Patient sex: M
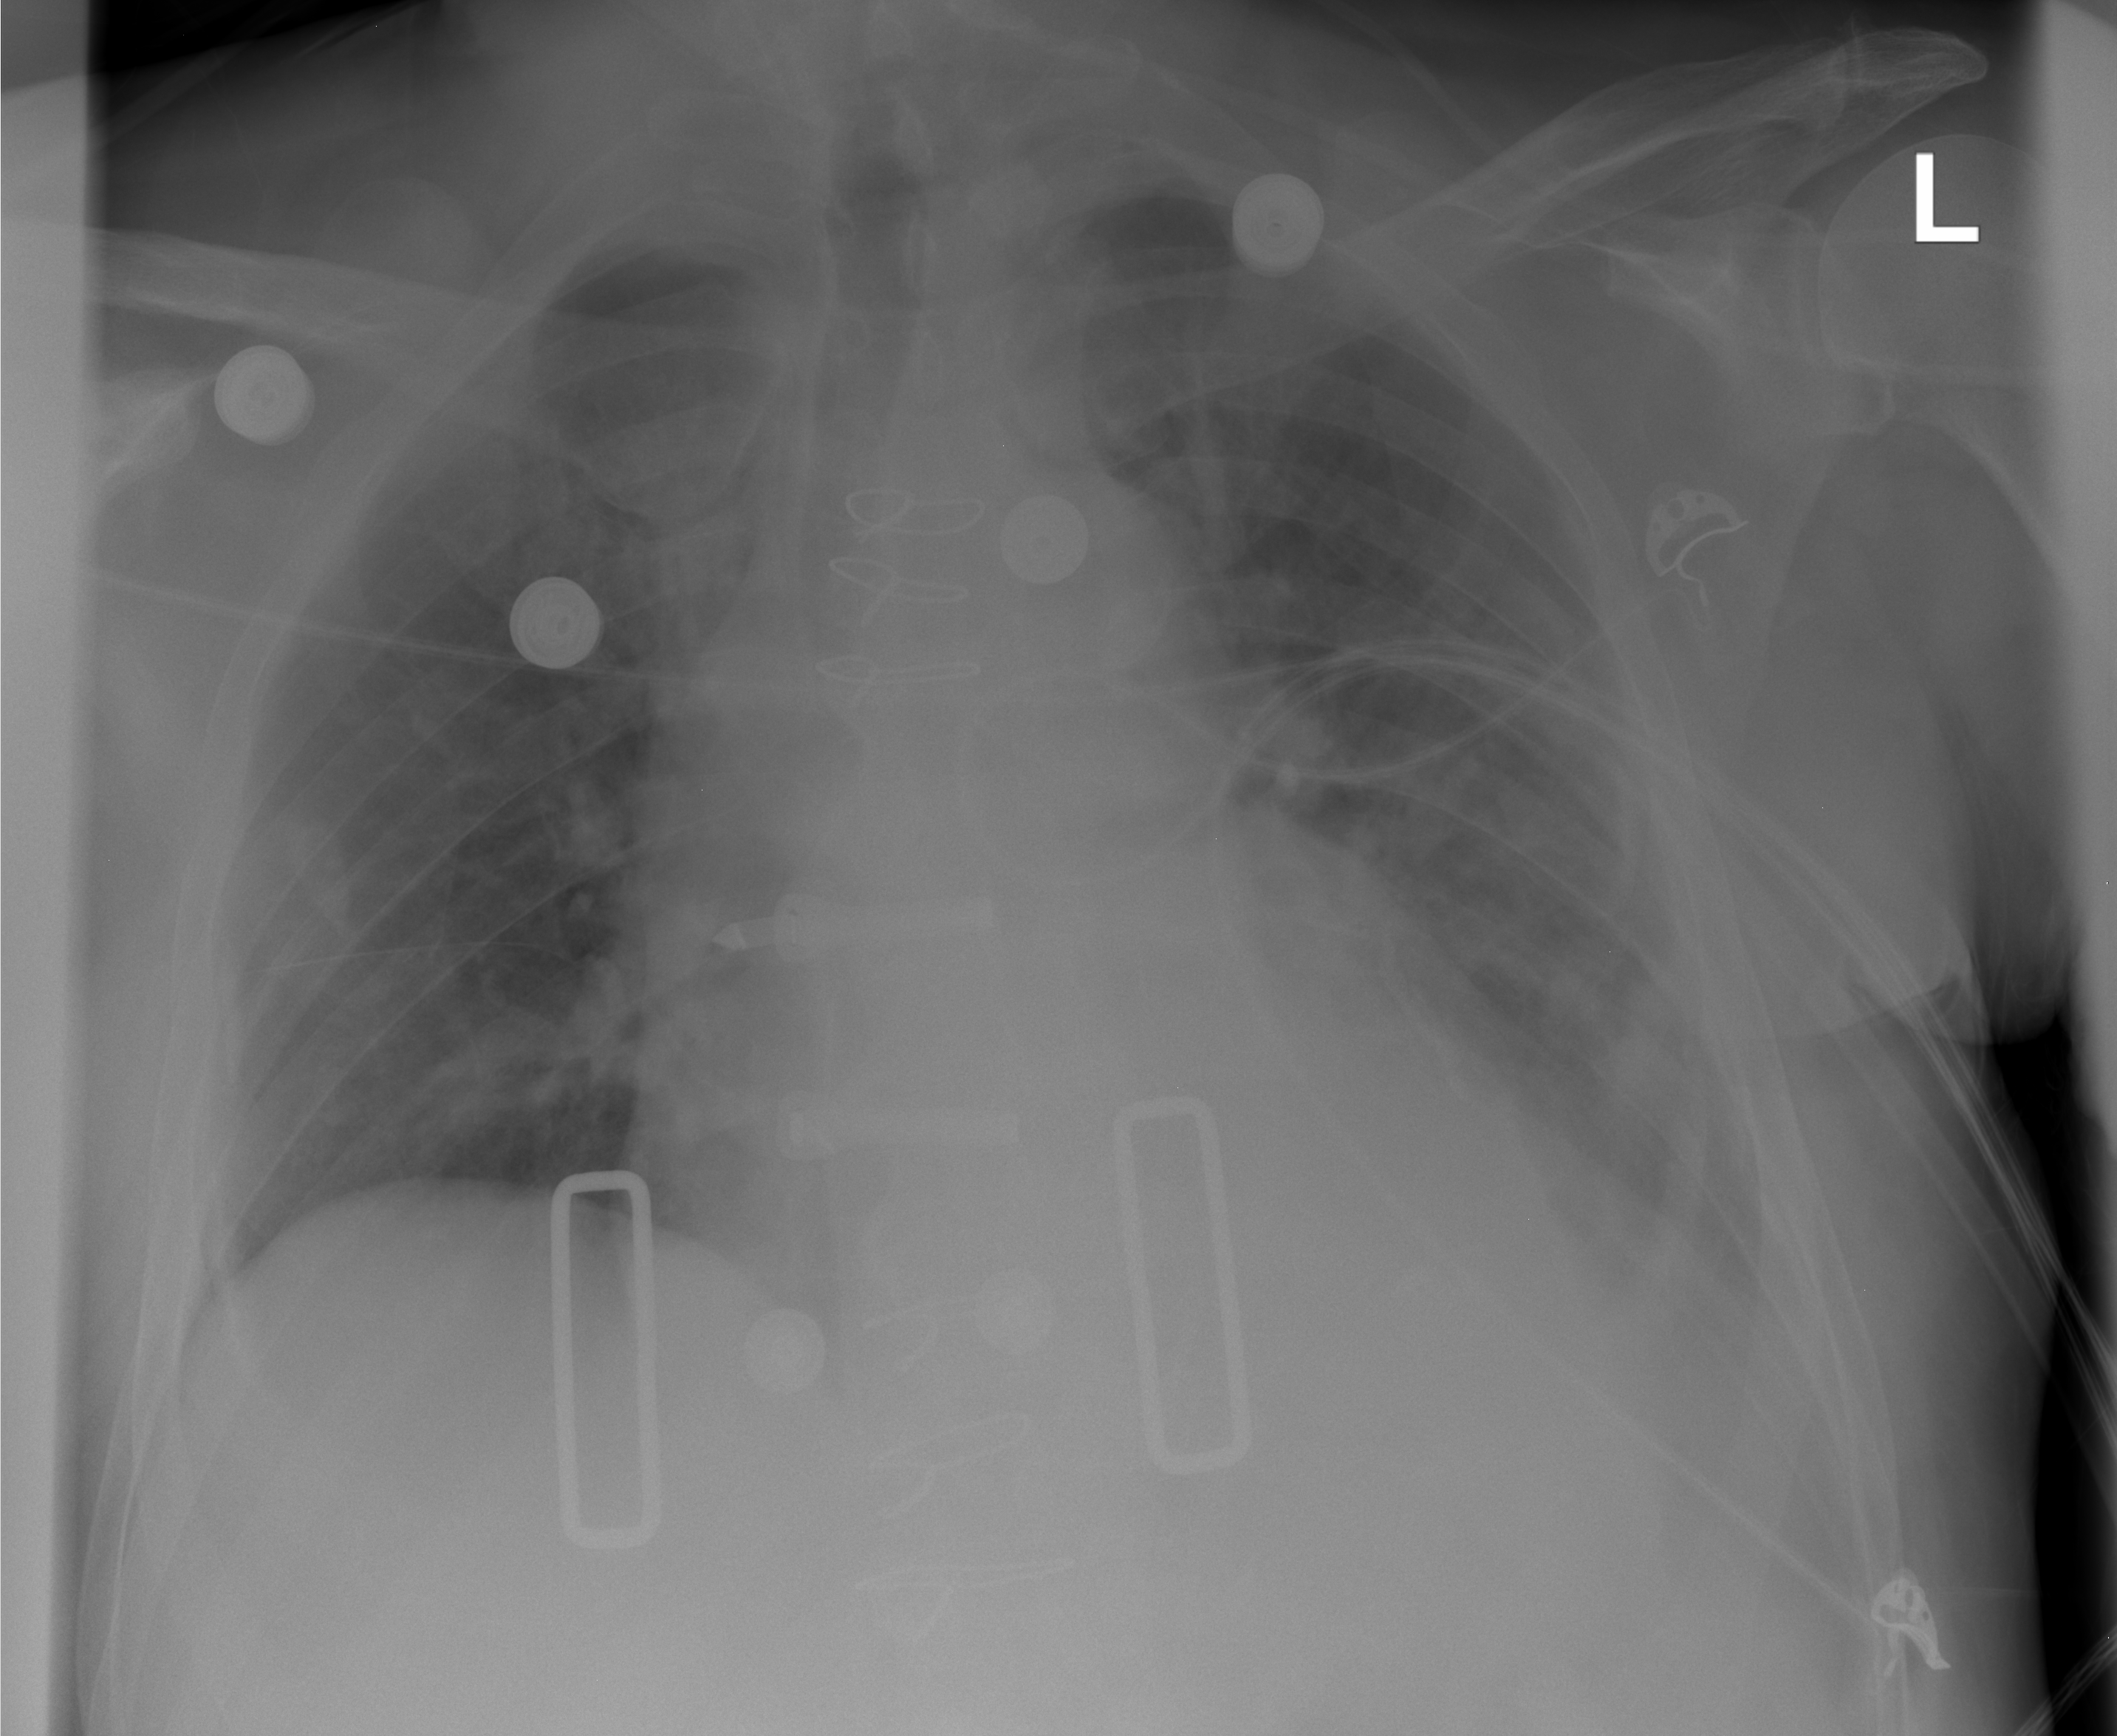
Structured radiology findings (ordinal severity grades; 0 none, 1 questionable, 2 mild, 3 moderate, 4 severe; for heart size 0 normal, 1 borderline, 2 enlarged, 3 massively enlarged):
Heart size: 3
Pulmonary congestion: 1
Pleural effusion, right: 0
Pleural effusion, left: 2
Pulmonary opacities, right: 0
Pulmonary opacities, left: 0
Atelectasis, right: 2
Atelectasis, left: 2